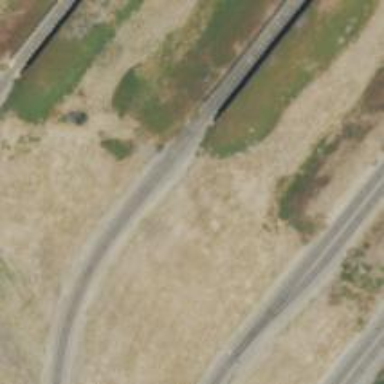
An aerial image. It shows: Rail spur service.